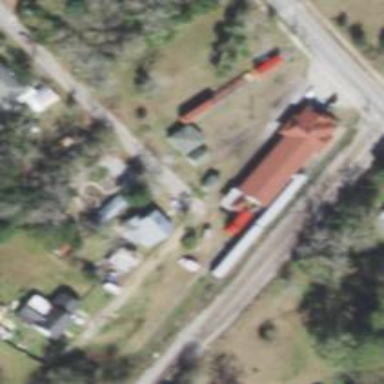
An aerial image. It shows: Historic locomotive.